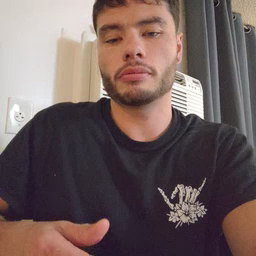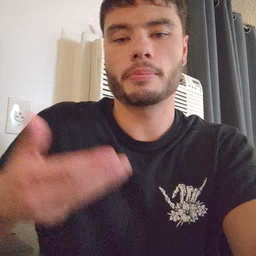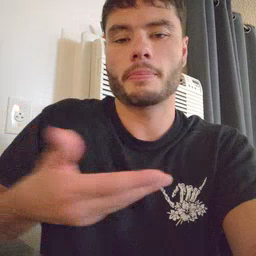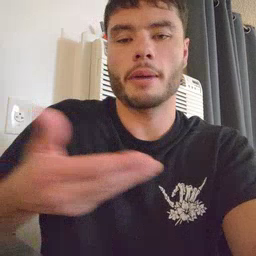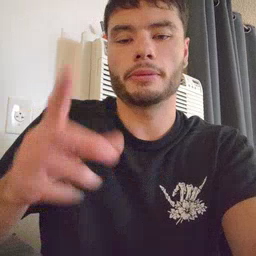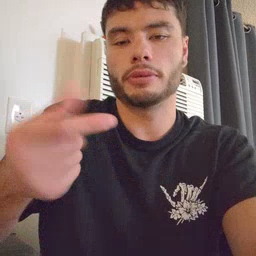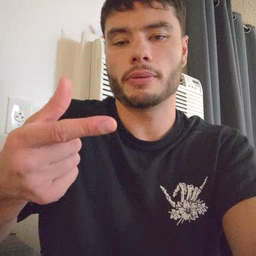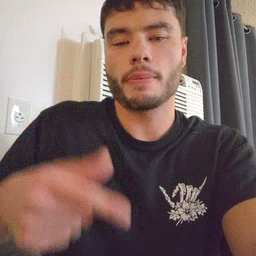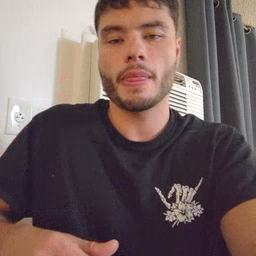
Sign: puppy